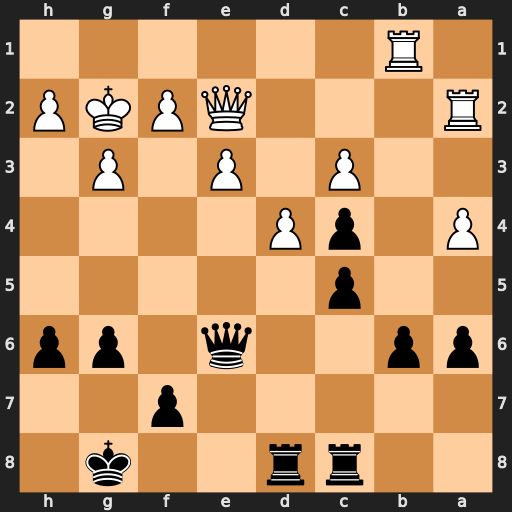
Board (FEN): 2rr2k1/5p2/pp2q1pp/2p5/P1pP4/2P1P1P1/R3QPKP/1R6
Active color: b
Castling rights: -
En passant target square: -
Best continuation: Qe4+ f3 Qxb1